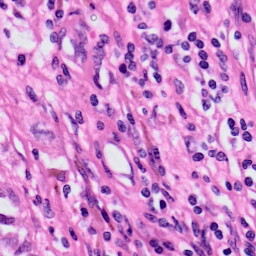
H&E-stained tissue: Skin